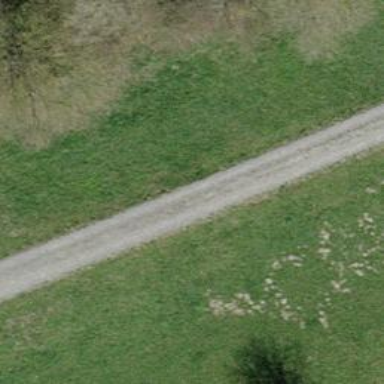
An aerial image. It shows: Compacted grade3 track.